Question: I am trying to add specular lighting to my opengl es program which loads 3d model. Its working normally. But whenever I add lighting this happens:

some triangles are becoming black and some are staying white.
here is my Vertex and fragment shader code:
'''
"attribute vec4 position;
"
"attribute vec4 normal;
"
"attribute vec4 color;
"
"attribute vec2 texCord;
"
"varying vec4 vcolor;
"
"varying vec2 vtexCord;
"
"varying vec3 s_normal;
"
"varying vec3 toLightv;
"
"varying vec3 toCameraV;
"
"uniform vec3 light_pos;
"
"uniform mat4 MVP;
"
"uniform mat4 view;"
"uniform mat4 transform;
"
"void main()
"
"{
"
"gl_Position = MVP * vec4(position.xyz, 1.0);
"
"vcolor = color;
"
"vtexCord = texCord;
"
"s_normal = (transform * vec4(normal.xyz,0.0)).xyz;
"
"toLightv = light_pos - (MVP * vec4(position.xyz, 1.0)).xyz;
"
"toCameraV = (view * vec4(0.0,0.0,0.0,1.0)).xyz - (MVP * vec4(position.xyz, 1.0)).xyz;
"
"}";
'
"precision mediump float;
"
"varying vec4 vcolor;
"
"varying vec2 vtexCord;
"
"varying vec3 s_normal;
"
"varying vec3 toLightv;
"
"varying vec3 toCameraV;
"
"uniform sampler2D s_texr;
"
"uniform vec3 light_col;
"
"void main()
"
"{
"
// "gl_FragColor = vec4(1.0,0.0,1.0,1.0);
"
//"gl_FragColor = vec4 (vcolor.xyz,1.0);
"
"vec3 unitCV = normalize(toCameraV);
"
"vec3 unitNL = normalize(s_normal);
"
"vec3 unitLV = normalize(toLightv);
"
"vec3 lightComing = -unitLV;
"
"vec3 reflectedL = reflect(lightComing,unitNL);
"
"float specularFactor = dot(reflectedL,toCameraV);
"
"specularFactor = max(specularFactor,0.0);
"
"float dampFactor = pow(specularFactor,1.0);
"
"vec3 Specular= dampFactor * vec3(1.0,1.0,1.0);
"
"float nDotl = dot(unitNL,unitLV);"
"vec3 diffuse =max(nDotl,0.1) * vec3(1.0,1.0,1.0);"
// diffuse = diffuse * (1.0 / (1.0 + (0.<PHONE> * distance * distance)));
"gl_FragColor =vec4(diffuse.xyz,1.0)* texture2D(s_texr, vtexCord)+vec4(Specular.xyz,1.0);"
"};"
'''
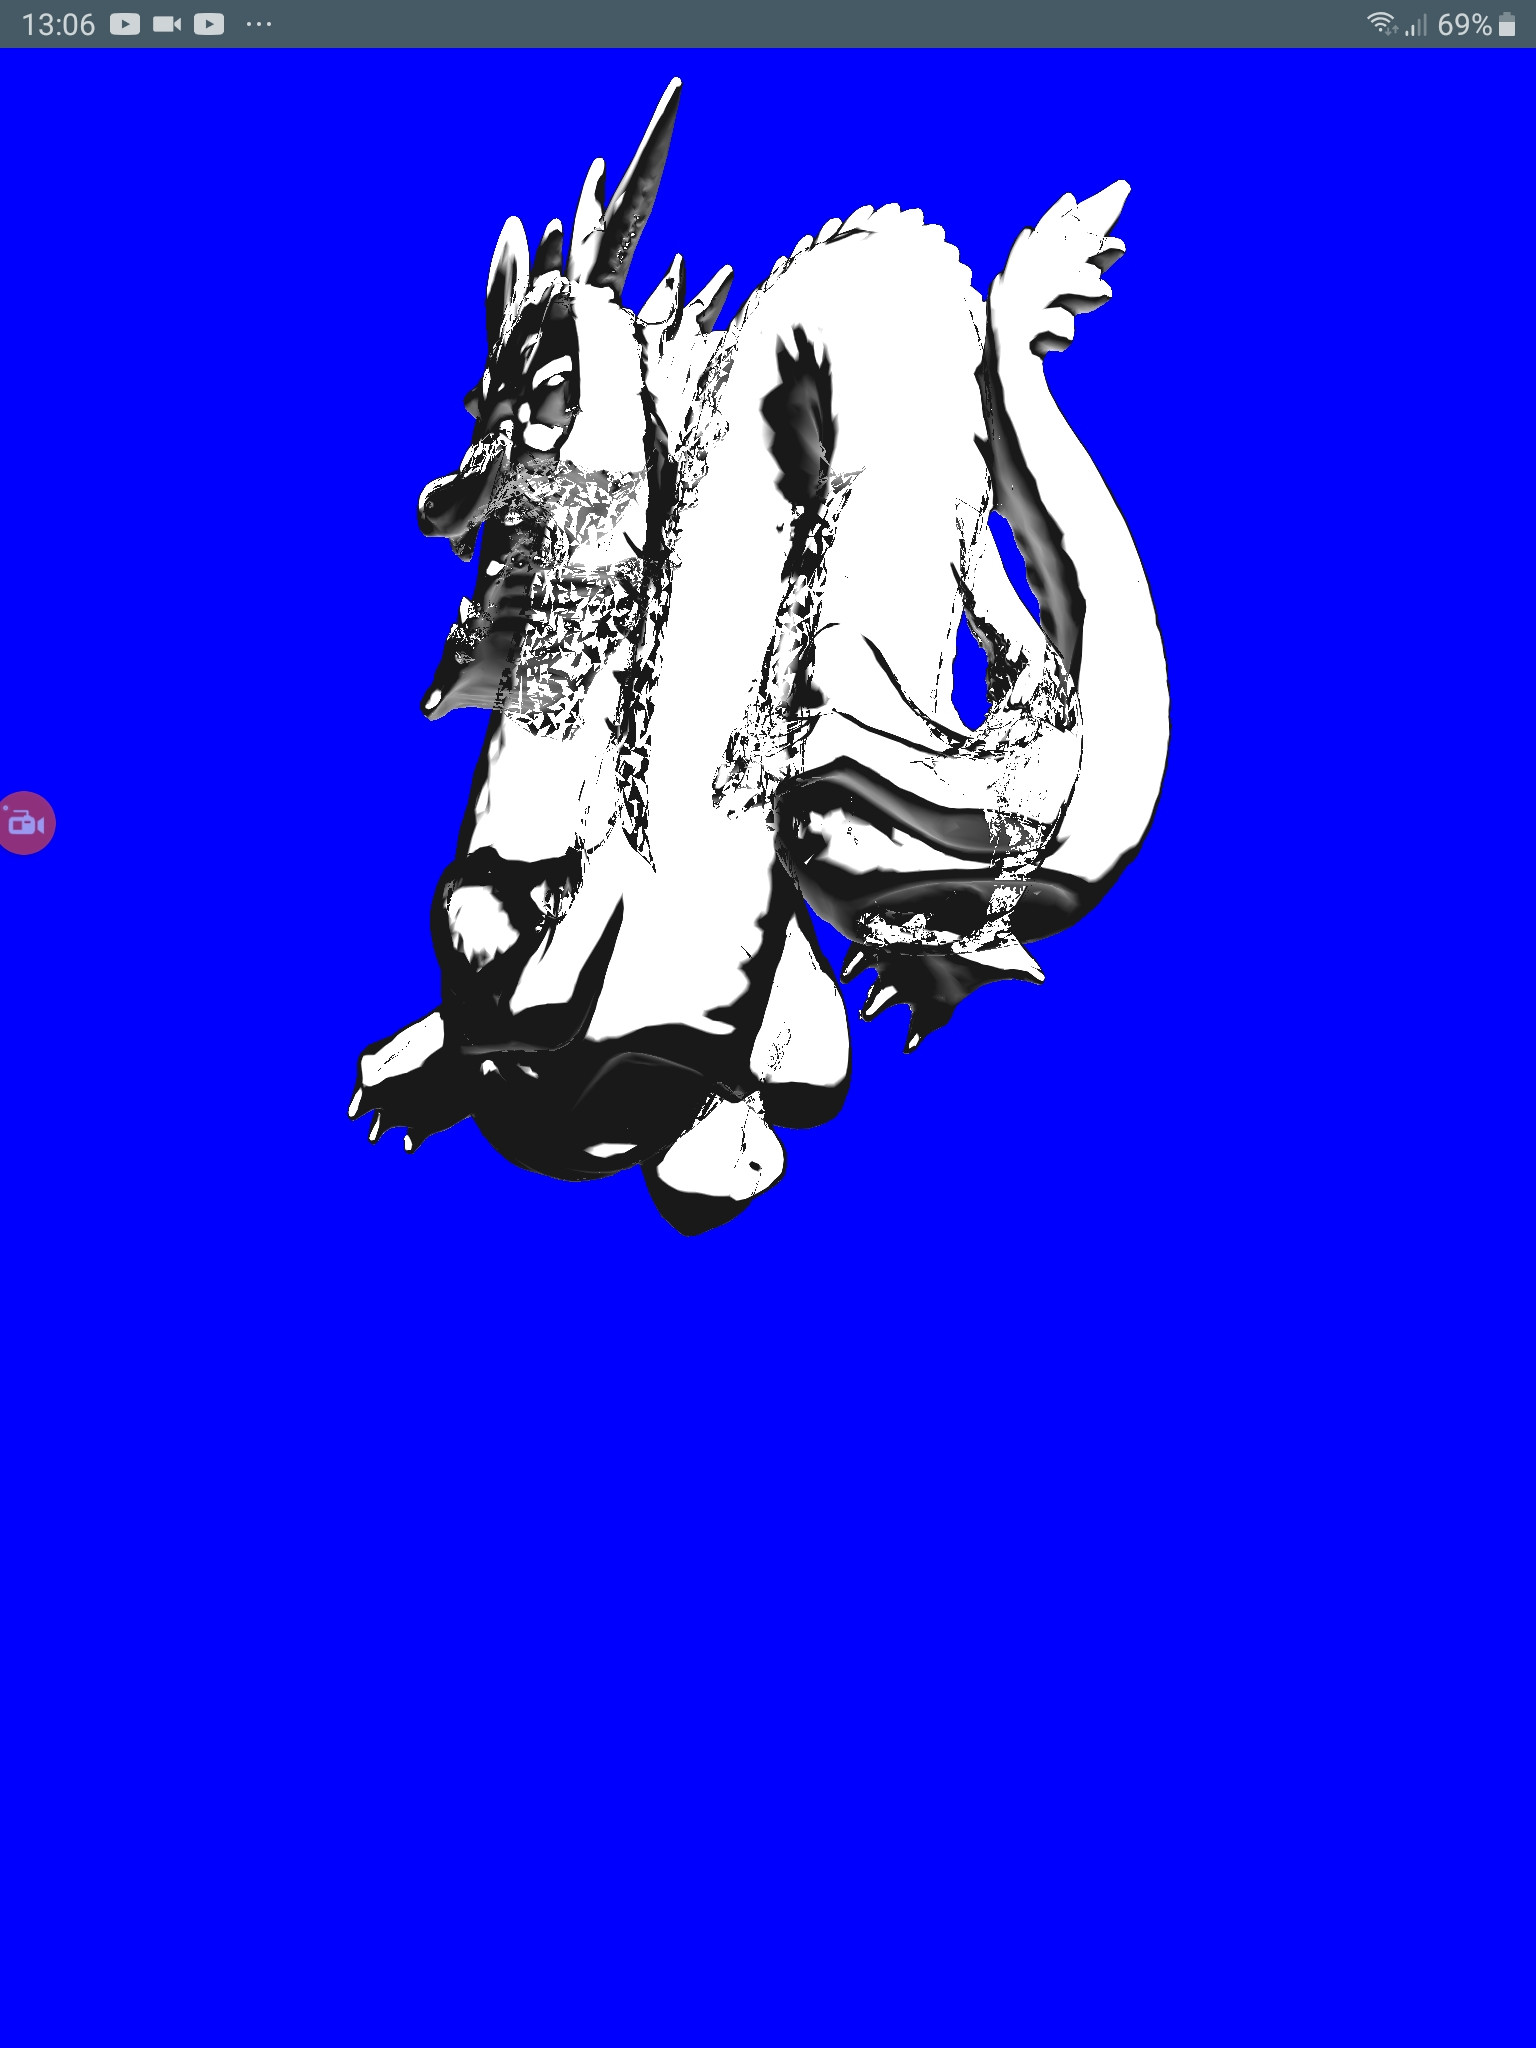
Answer: I have enabled depth testing and the problem solved.
'''
glEnable(GL_DEPTH_TEST);
'''